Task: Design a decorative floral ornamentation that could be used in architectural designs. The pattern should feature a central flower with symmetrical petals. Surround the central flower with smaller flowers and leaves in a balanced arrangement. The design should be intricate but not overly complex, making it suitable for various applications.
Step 1717:
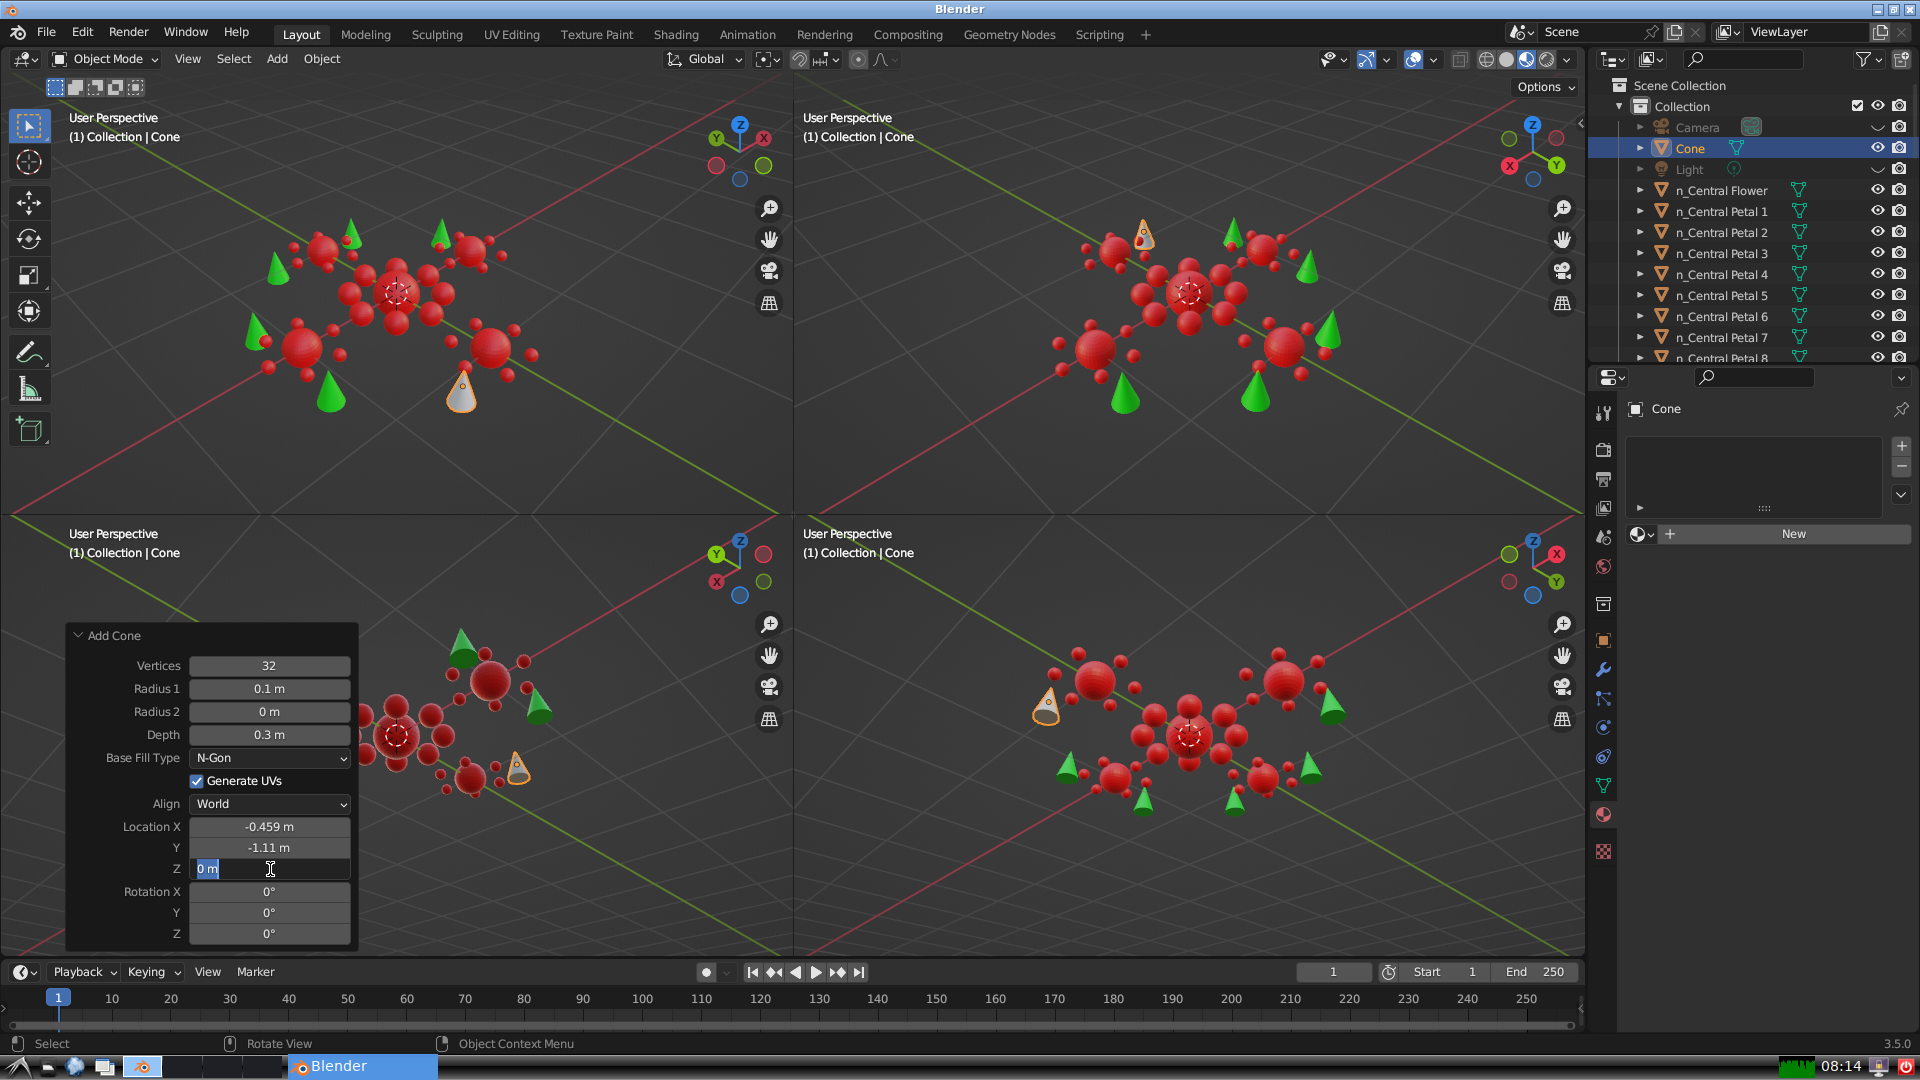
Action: input_text: 0.0